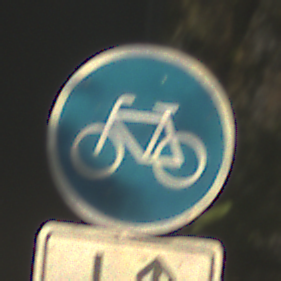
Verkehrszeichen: Radweg
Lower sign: RichtungsangabeDurchPfeile8
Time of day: SunriseSunset
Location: Outdoor (Suburban)
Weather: Clear
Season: NotSpecified
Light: Natural